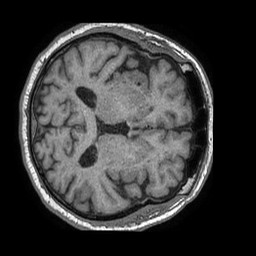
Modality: T1w
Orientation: axial
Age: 79
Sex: male
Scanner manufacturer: philips
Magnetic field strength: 1.5 T
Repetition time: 0.007528 s
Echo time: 0.003423 s